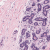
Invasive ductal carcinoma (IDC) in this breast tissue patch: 0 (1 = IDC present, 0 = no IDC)